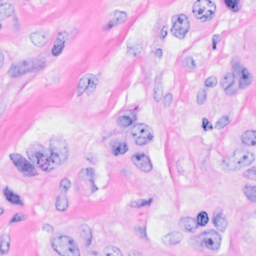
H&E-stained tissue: Breast